Aerial crown-view tile of a tropical tree (Barro Colorado Island, Panama), acquired 20250818:
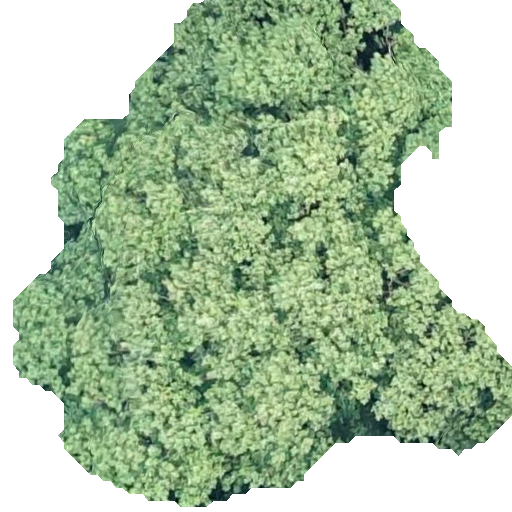
Species: Hieronyma alchorneoides
GBIF accepted scientific name: Hieronyma alchorneoides
Crown area: 253.568 m²